Question: I have a multiscreen app that is up and running and you can press four buttons.One to list phone numbers one to list dinning halls one to list residence halls and one for academic buildings.

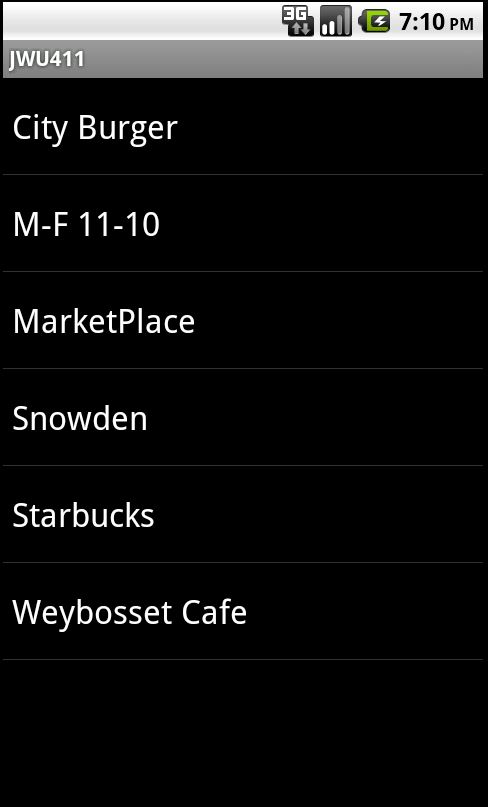
Answer: I don't understand your question very well.
You need different <URL>. Each one will be your new "screen".
You use each of those buttons to call each <URL> objects.
Inside each activity you place a <URL> multiple values.
This is an overview of Android (simplification). You don't seem to know much about <URL>, so my advice is to research each of the above components using Google and the Android Dev Guide. And, of course, StackOverflow.
---
> My question is one each page how would I list multiple entries?For example if i wanted to list 10 phone numbers on that page.
As I said, create a "page" ('Activity') with a 'ListView' inside it. To populate the ListView with values (your phone numbers), see <URL>'.
The guide above shows how to do that.